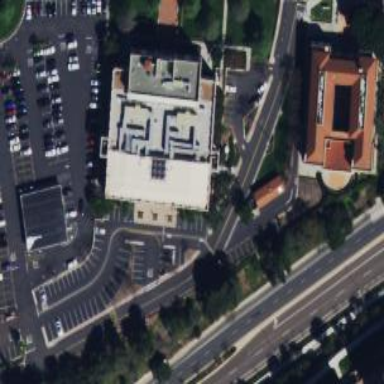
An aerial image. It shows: University building dedicated to education.